Field crop: maize
Growth stage: 1
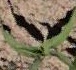
Species: maize